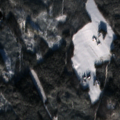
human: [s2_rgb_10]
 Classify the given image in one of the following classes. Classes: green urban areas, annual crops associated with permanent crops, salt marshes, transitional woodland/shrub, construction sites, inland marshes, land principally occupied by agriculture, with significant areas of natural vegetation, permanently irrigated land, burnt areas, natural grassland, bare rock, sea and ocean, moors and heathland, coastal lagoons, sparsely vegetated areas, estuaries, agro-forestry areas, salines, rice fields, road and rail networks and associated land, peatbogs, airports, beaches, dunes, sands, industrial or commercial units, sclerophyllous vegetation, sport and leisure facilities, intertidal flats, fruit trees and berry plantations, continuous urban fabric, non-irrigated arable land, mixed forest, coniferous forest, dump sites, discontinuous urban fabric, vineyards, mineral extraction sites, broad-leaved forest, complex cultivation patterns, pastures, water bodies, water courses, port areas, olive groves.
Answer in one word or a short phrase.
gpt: non-irrigated arable land, coniferous forest, mixed forest, transitional woodland/shrub, water bodies